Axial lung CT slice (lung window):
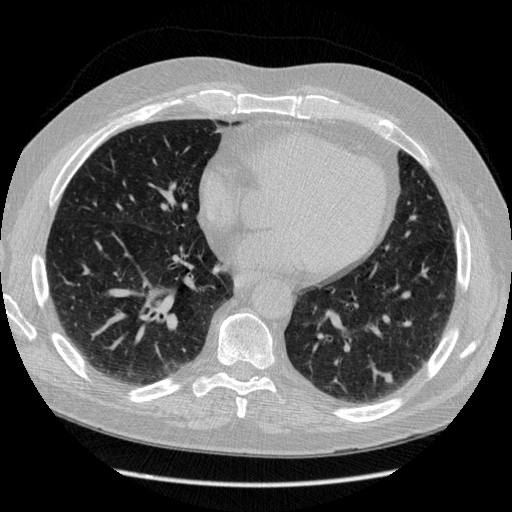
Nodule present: yes
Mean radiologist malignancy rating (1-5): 3